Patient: sex F, age 75
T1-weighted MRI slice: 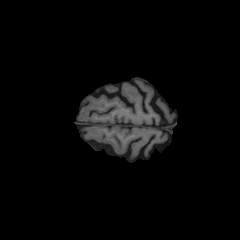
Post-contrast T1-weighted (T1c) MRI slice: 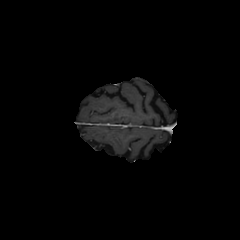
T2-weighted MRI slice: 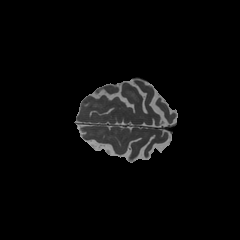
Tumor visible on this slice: no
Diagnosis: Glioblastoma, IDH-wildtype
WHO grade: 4